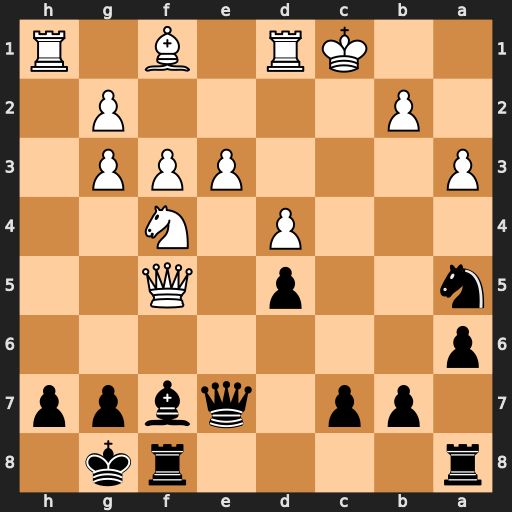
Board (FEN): r4rk1/1pp1qbpp/p7/n2p1Q2/3P1N2/P3PPP1/1P4P1/2KR1B1R
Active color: b
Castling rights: -
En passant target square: -
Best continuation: Qxe3+ Kb1 Bg6 Qxg6 hxg6